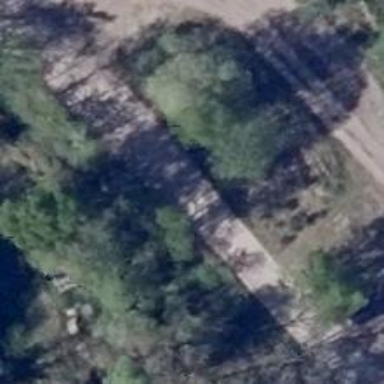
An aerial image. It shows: Sandy track road with grade4 tracktype.